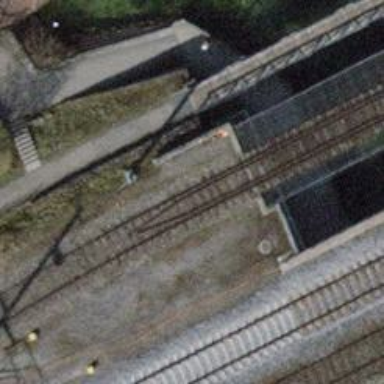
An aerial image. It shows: Railway buffer stop.